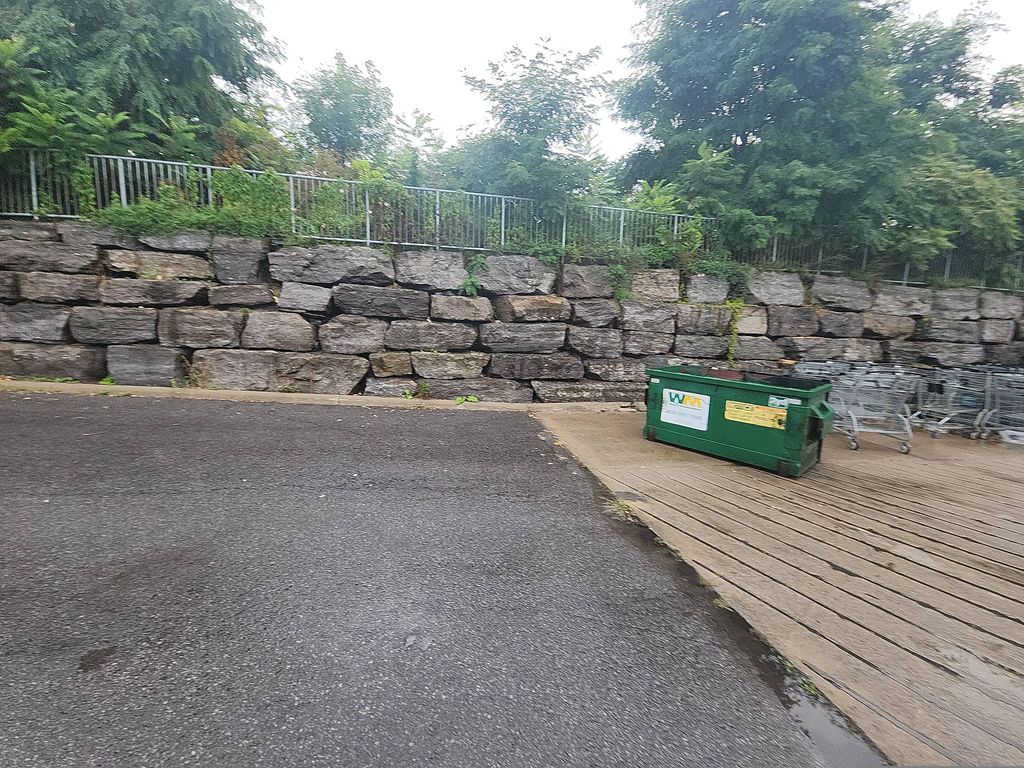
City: ottawa-gatineau